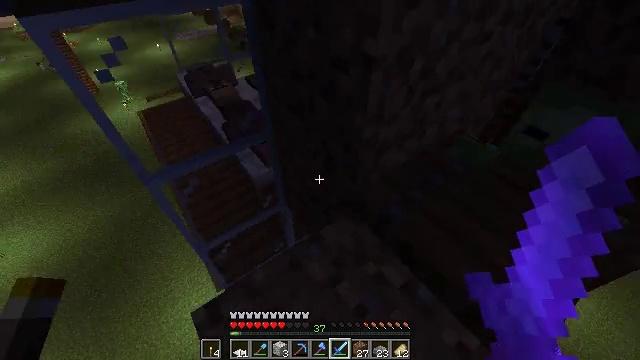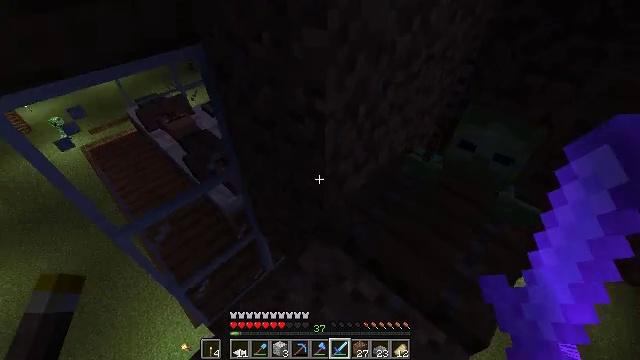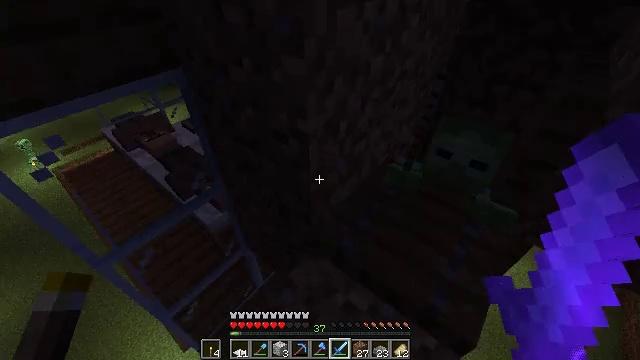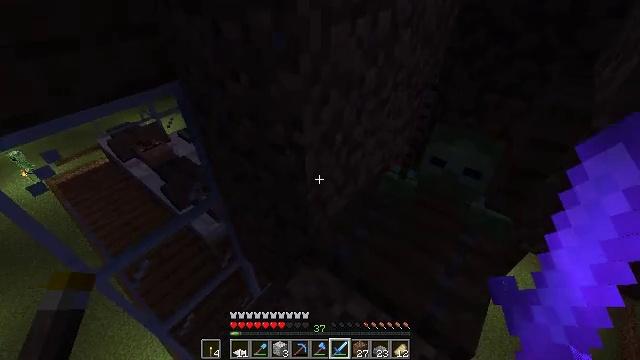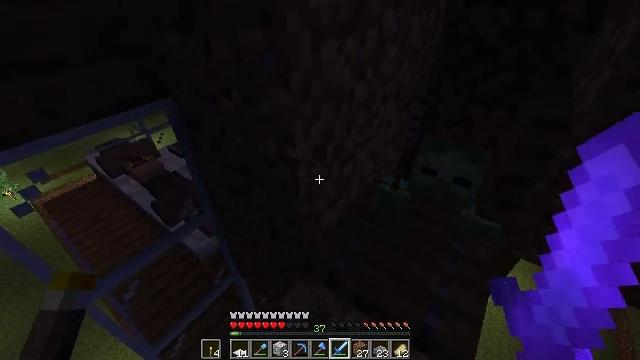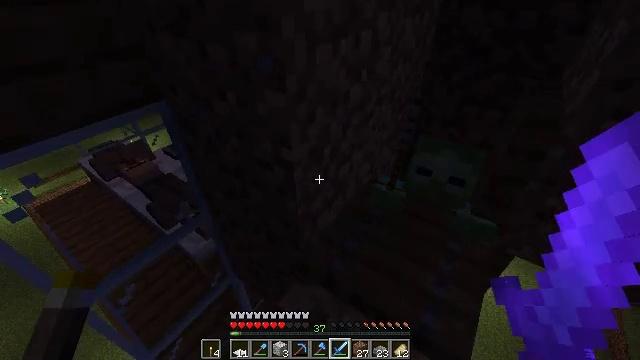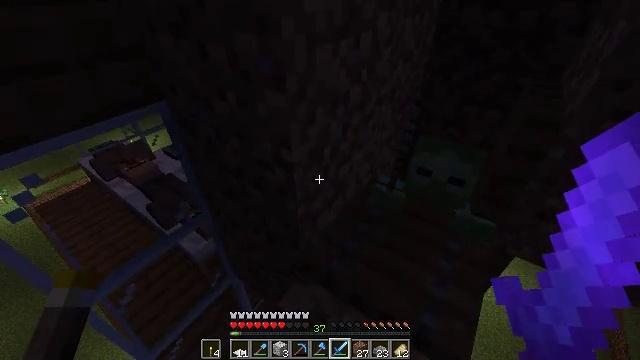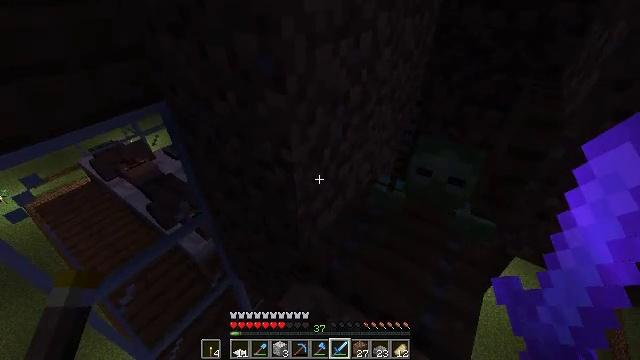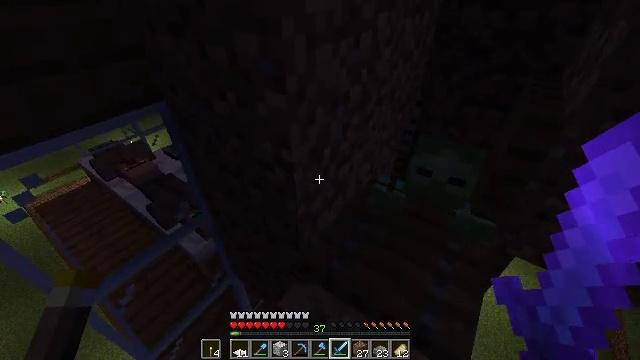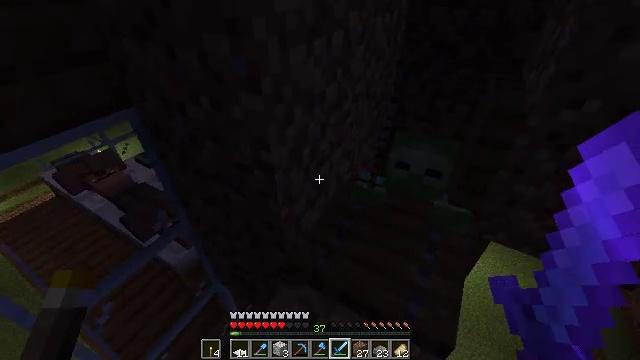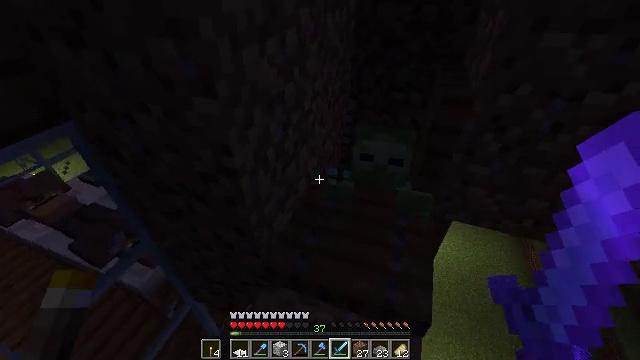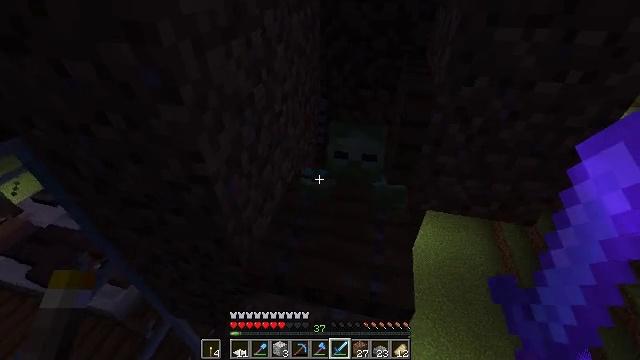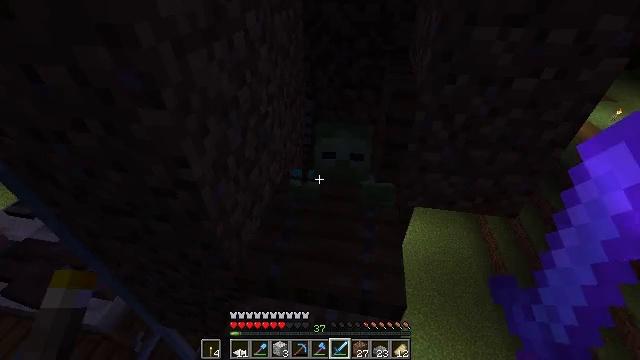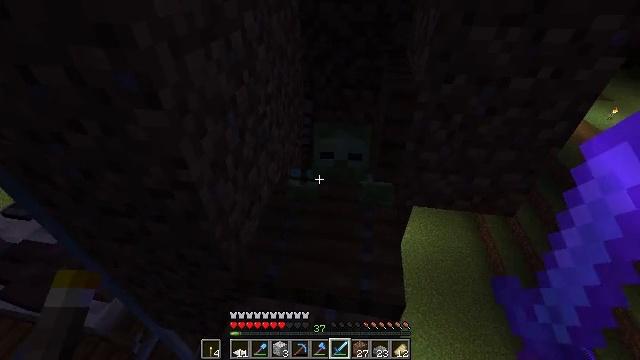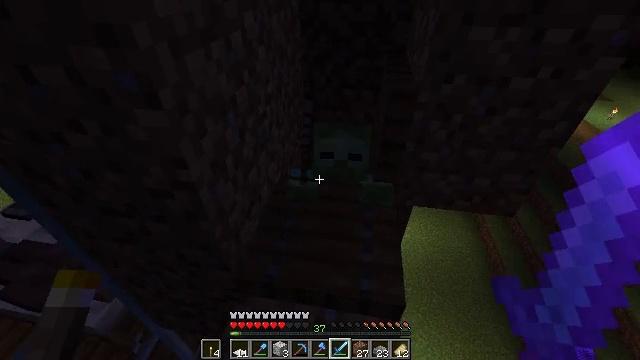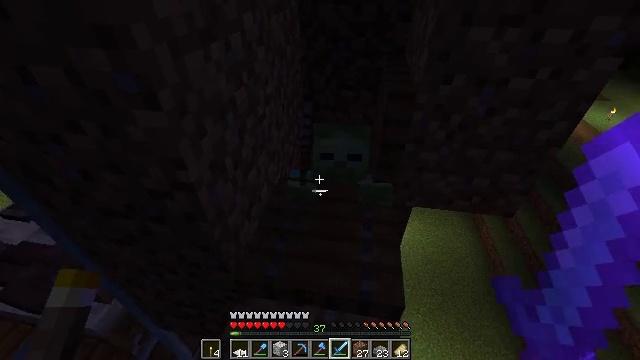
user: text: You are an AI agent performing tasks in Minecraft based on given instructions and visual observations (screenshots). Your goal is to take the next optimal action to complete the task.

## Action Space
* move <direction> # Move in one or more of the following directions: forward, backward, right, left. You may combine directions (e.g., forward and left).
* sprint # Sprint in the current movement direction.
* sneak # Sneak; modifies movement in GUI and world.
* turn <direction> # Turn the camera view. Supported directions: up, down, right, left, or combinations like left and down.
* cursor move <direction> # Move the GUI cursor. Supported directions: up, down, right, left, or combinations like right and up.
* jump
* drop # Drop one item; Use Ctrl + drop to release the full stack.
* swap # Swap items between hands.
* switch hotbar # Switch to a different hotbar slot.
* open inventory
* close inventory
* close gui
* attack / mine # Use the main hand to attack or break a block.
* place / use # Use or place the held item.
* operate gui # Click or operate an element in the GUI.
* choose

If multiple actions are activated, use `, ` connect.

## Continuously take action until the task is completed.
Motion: motion action
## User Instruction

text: Remove the cobblestone slab with a tool.
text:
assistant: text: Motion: turn right and up
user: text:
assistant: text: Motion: turn right and up
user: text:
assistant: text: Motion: turn right and up
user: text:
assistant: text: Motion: turn right and up
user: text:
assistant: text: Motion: turn right
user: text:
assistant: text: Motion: no_op
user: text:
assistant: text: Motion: no_op
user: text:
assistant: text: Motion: no_op
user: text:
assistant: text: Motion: turn right
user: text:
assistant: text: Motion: turn right
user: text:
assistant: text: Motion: turn right
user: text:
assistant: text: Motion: turn right
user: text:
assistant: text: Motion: no_op
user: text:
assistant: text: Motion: no_op
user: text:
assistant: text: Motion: no_op
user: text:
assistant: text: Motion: no_op
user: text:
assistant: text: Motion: turn right
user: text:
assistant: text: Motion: turn right
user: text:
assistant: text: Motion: no_op
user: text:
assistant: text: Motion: no_op
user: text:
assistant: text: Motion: no_op
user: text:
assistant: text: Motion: no_op
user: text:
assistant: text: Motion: no_op
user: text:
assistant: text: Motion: no_op
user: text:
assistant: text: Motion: no_op
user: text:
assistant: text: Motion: turn right
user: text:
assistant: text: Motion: turn right
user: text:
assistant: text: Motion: turn right and up
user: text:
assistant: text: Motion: turn right and up
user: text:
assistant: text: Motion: turn up